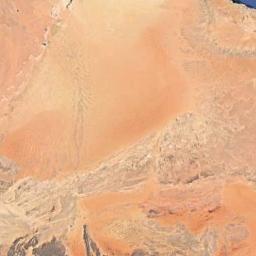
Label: desert